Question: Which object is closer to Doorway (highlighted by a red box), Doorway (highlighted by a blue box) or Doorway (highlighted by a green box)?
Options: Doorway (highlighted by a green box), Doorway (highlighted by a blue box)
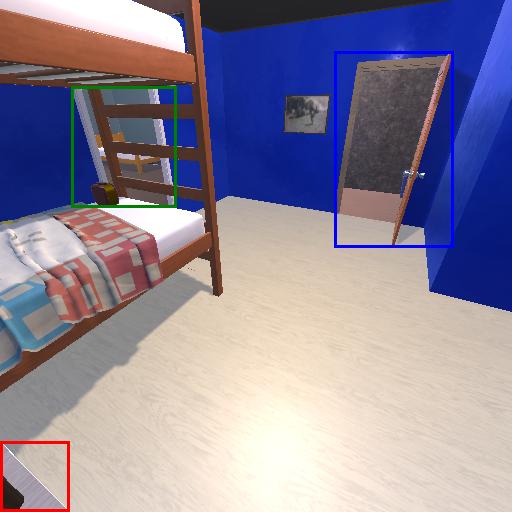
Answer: Doorway (highlighted by a green box)